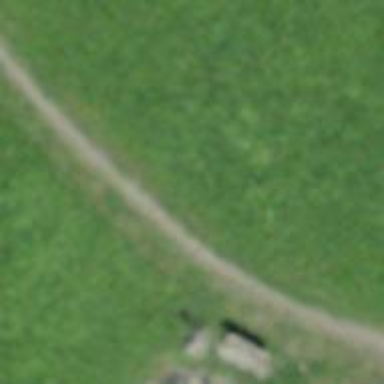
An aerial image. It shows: Path with fine gravel surface.